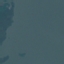
Label: SeaLake